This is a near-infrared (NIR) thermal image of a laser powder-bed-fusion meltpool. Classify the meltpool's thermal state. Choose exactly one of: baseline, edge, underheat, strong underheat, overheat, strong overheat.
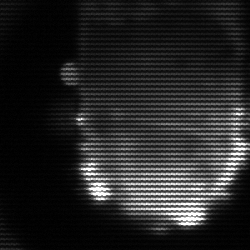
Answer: baseline